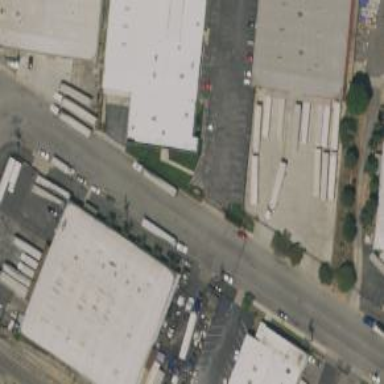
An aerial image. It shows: Warehouse.